Question: I'm running Linux mint 16 KDE and this is my first time trying assembly language I installed nasm as my assembler I can assemble my code with it but it throws me this error when I try to make it executable. I have no idea what any of this means because as I said before I'm new to assembly any help with getting this to run would be nice I'm attaching a screenshot the error I am getting when trying to run the script and this is the code in the script I am trying to run.
'''
section .data
msg: db "Hello World!"
msg_L: equ $-msg
section .text
global_start:
_start:
mov eax, 4
mov ebx, 1
mov ecx, msg
mov edx, msg_L
int 80h
mov eax, 1
mov ebx, 0
int 80h
'''

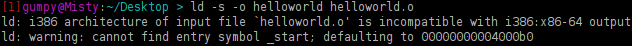
Answer: You are missing a space after the 'global' keyword:
'''
section .text
global _start
_start:
mov eax, 4
mov ebx, 1
'''
Also note that the ':' are not required for declaring your entry point.